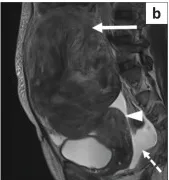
MR imaging in torsion of a subserosal uterine leiomyoma. MR images depict a large solid abdomino-pelvic mass lesion (arrow in a, b) continuous with the uterus (arrowhead in b) in the region of the left cornua (double arrow in c). Heterogeneous on sagittal.
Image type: radiology (mri)